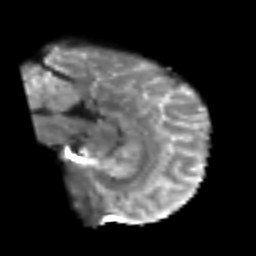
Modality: T2w
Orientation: sagittal
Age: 54
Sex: male
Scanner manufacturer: siemens
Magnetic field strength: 3 T
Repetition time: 6.1 s
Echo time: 0.101 s